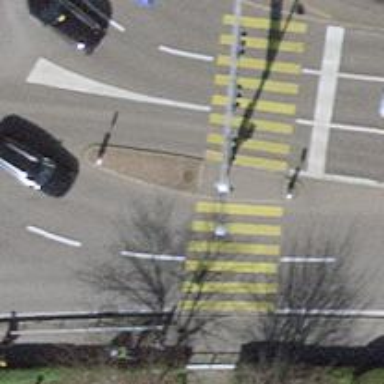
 there are traffic signals and zebra crossing."